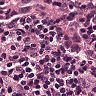
Metastatic tissue present: yes